Question: I've made simple application with dojo.
I took the exact same combo tree (cbtree) and put it once inside accordion and once first on page.
I don't understand why inside the accordion I get different cbTree (it looks really bad)
Here is online example of the problem :
'''
http://77.235.53.170/cbTree/cbTree.htm
'''

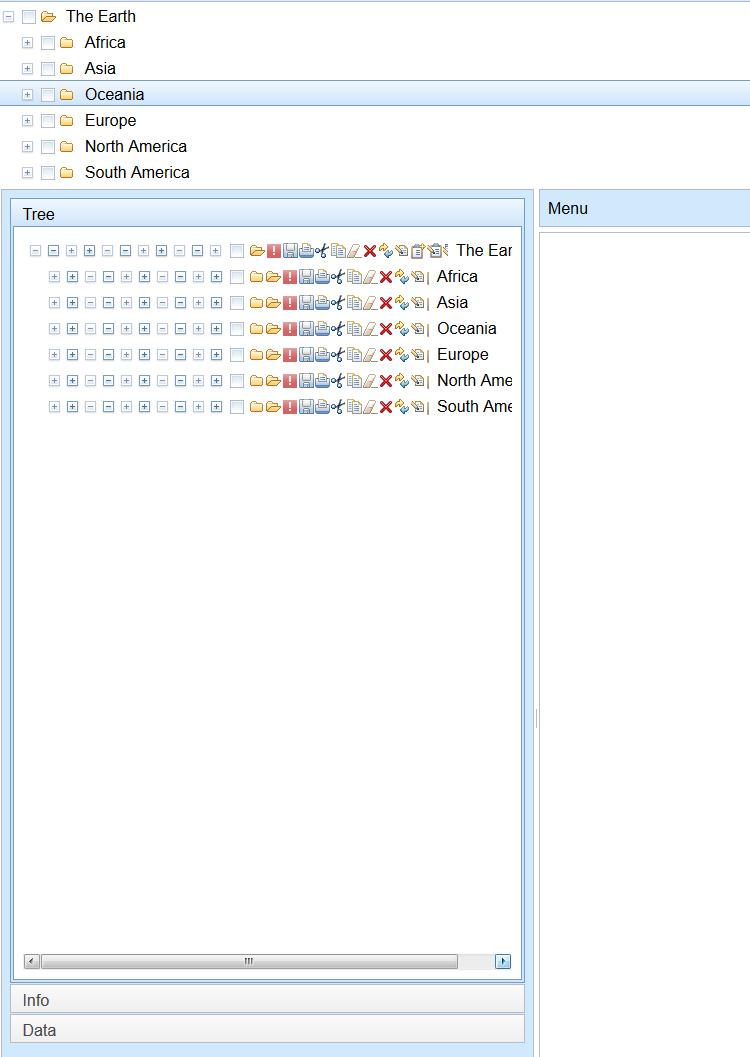
Answer: The problem is at your main.css, you have
'''
#leftCol img {
width: 100%;
}
'''
Which overwrites
'''
.dijitFolderOpened, .dijitIconFolderOpen, .dijitIconError {
background-image: url("../../icons/images/commonIconsObjActEnabled.png");
width: 16px;
height: 16px;
}
'''
You need resolve this in 'main.css' by either removing your style, or changing it to a more specific rule; i.e. instead of '#leftCol img', use '#leftCol .yourClass'.